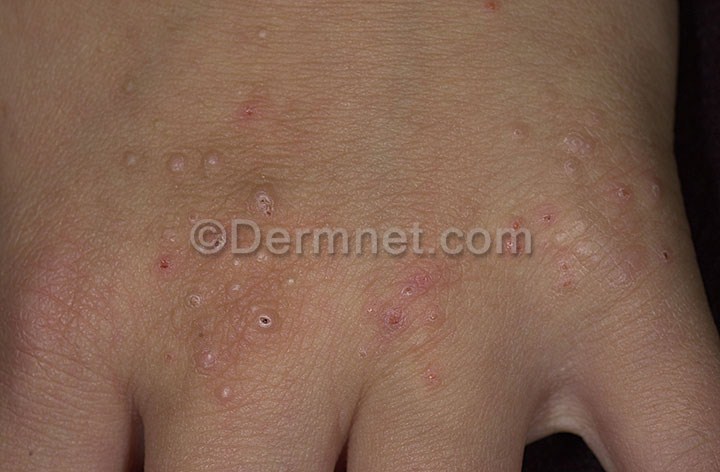
Disease: Warts Molluscum and other Viral Infections